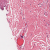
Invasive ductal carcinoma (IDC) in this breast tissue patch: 0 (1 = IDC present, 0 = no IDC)